Interaction volume radius: 5 \u00c5
Interaction volume height: 35 \u00c5
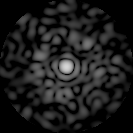
Disorder parameter: 0.8544